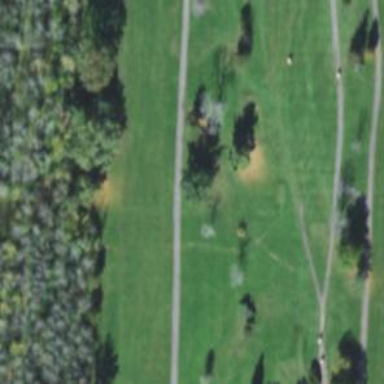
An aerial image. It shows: Path for golf carts.